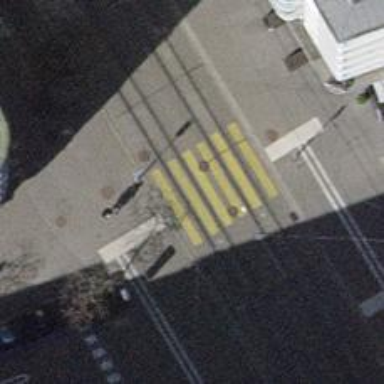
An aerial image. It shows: Tram crossing on the railway.